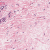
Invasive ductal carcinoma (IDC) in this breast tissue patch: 0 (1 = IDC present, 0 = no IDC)